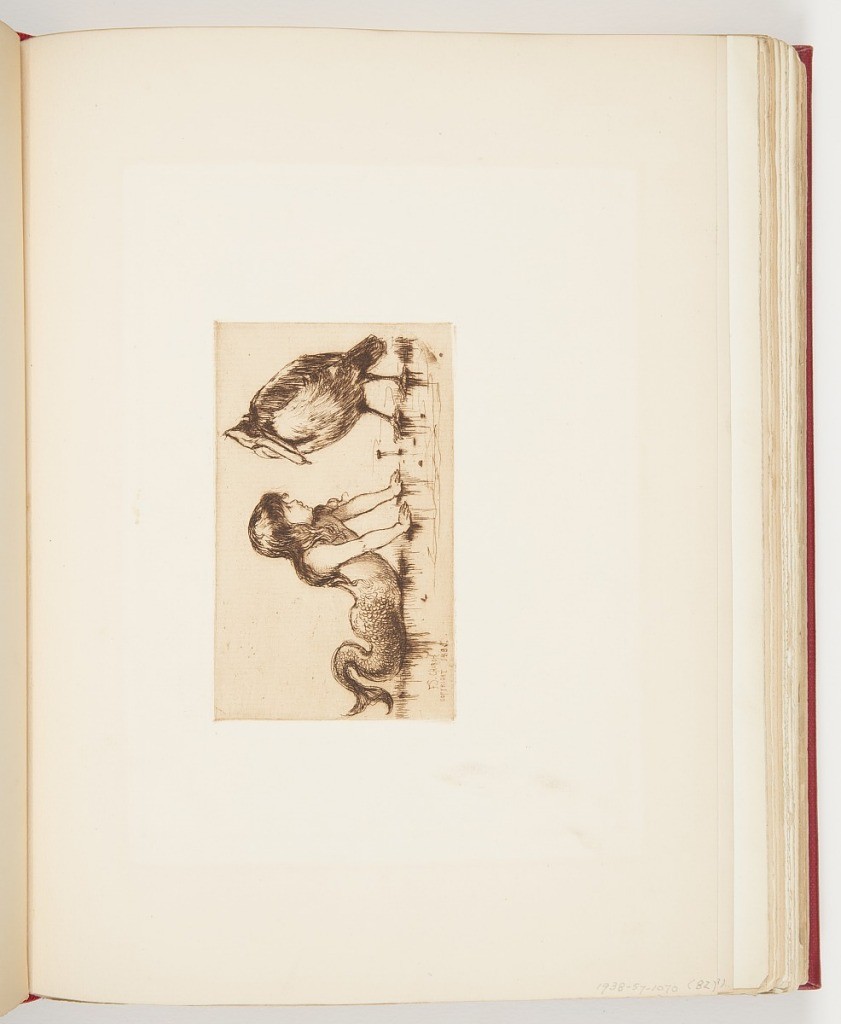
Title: From "Etching" [Cassell & Co.], Illustration for The Book Buyer (III, No. 1, February 1886, p. 10)
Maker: Frederick Stuart Church, American, 1842–1924
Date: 1885-1886
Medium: Etching on paper
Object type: Ephemera
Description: Left; profile of young mermaid out of water, facing right, hands out extended in front of her, holding her up. Right; bird facing mermaid.